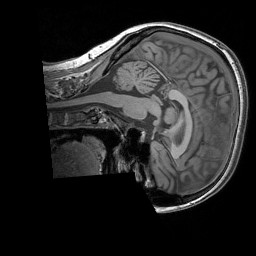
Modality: T1w
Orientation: sagittal
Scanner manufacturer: siemens
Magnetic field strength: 3 T
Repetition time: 1.83 s
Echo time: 0.00303 s